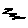
Label: zigzag